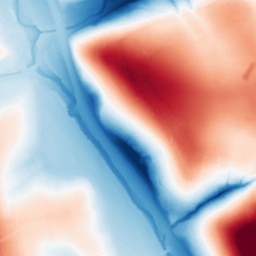
Category: classical
Decomposition family: gaussian_anisotropic
Decomposition parameters: sigma_x: 50
sigma_y: 50
Upsampling method: lanczos
Upsampling parameters: scale: 4
Upsampling scale: 4